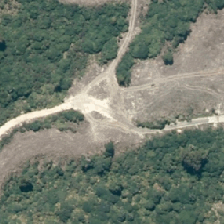
Land cover: harvested_forest